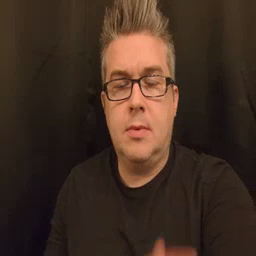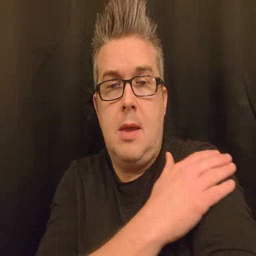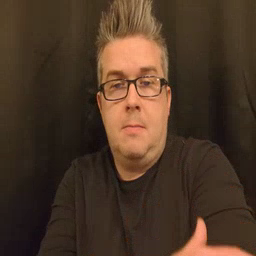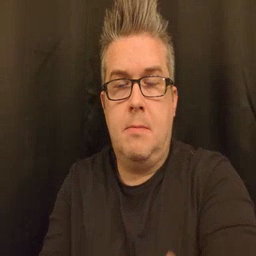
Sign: arm